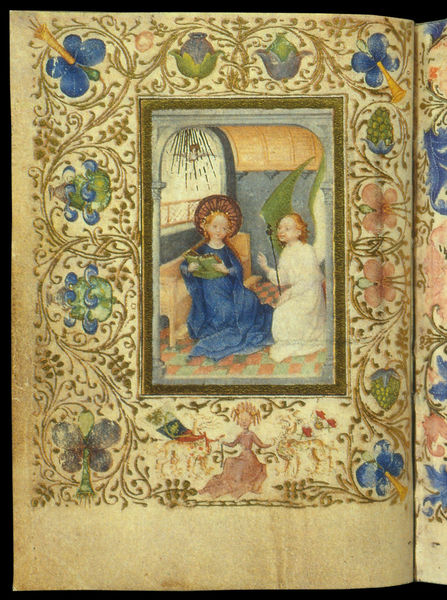
Titel: Lochner-Gebetsbuch
Künstler: Stefan Lochner
Institution: Darmstadt, Universitäts- und Landesbibliothek
Schlagwörter: blau, gelb, grün, blume, blumen, frau, raum, weiss, zeichnung, ausblick, blüten, dach, rot, malerei, ornament, taube, bild, gewand, gold, sitzend, pflanzen, rosa, engel, segel, stab, fahne, bank, lesen, buch, strahlen, beeren, seite, fliesen, ranke, buchseite, ornamental, pergament, baldachin, hopfen, heilig, maria, handschrift, verkündigung, heiliger geist, buchmalerei, codex, muttergottes, stundenbuch, illumination, blümen, ornamenta, 1400, 1300, buchmalreei